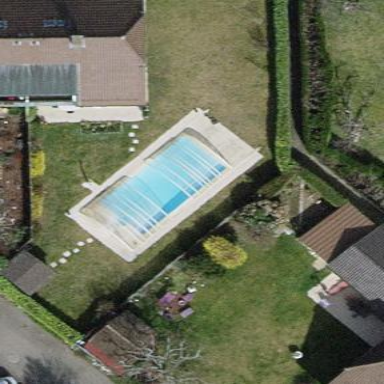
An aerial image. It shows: Swimming pool located in leisure land.